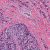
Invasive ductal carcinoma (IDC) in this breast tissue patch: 1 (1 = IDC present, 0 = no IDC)